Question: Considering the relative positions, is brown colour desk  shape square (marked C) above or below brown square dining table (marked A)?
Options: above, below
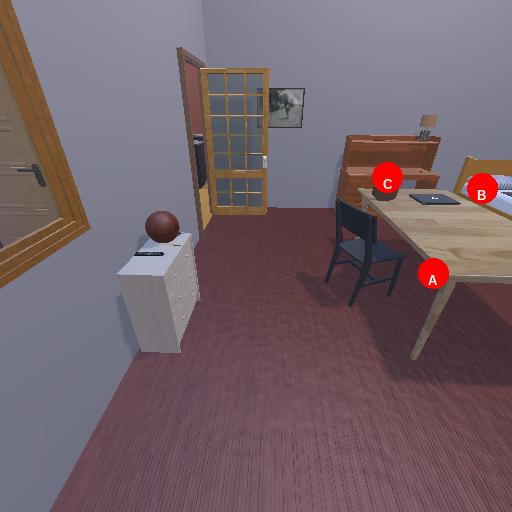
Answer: above